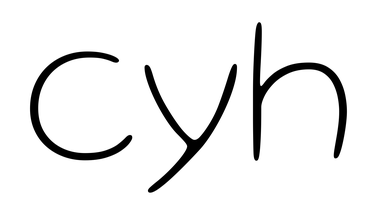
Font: Gluten_Thin